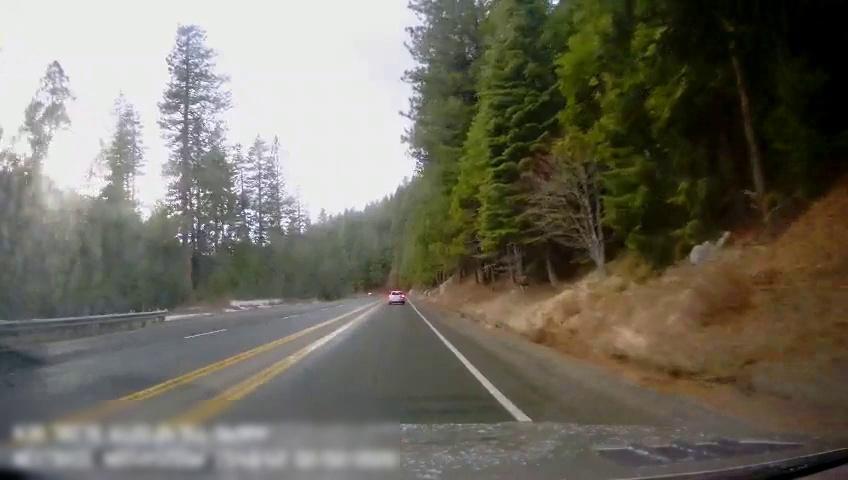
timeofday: Day
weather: Sunny
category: Drivable Space
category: Vehicles | SUV
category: Lanes | Alternate Lane
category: Lanes | Current Lane
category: Lanes | Opposite Lane
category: Lanes | Opposite Lane
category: Lanes | Opposite Lane
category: Lanes | Opposite Lane